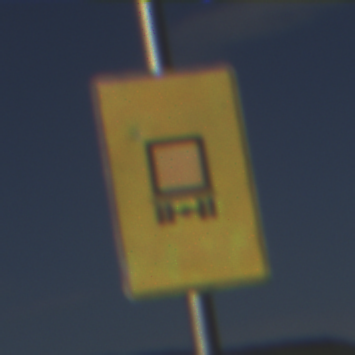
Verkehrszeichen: KennzeichnungspflichtigeFahrzeugeGefaehrlicheGueterOhnePfeilsymbol
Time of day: MorningAfternoon
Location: Outdoor (RoadRail)
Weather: PartlyCloudy
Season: NotSpecified
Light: Natural